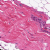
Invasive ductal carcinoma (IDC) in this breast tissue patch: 0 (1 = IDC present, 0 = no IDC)